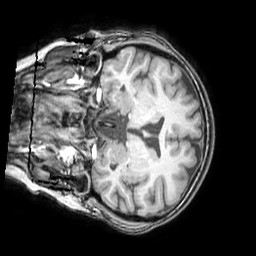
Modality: T1w
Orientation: coronal
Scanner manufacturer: philips
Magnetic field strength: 3 T
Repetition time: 0.008228 s
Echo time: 0.00378 s